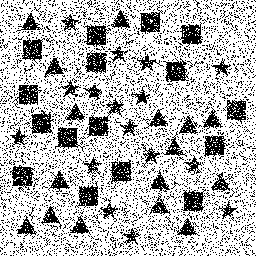
Squares: 16
Triangles: 16
Stars: 16
Total shapes: 48